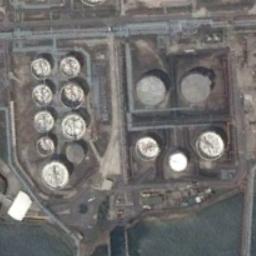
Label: storage_tank